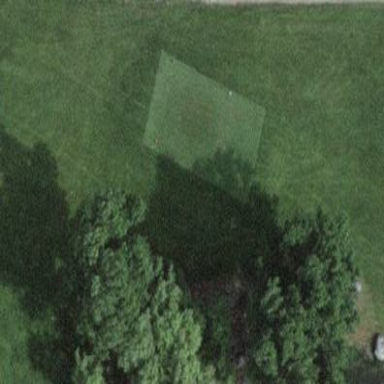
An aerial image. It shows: Grassy area designated as golf tee.